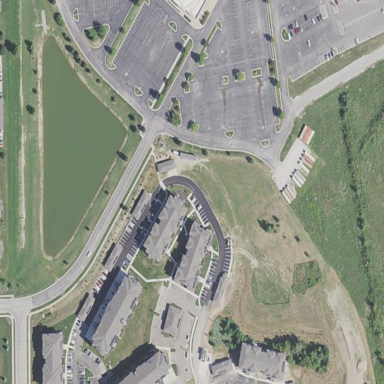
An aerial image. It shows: Parking area.